Question: I have a favorite image to display on a 'UIBarButtonItem', on an toolbar.
How do you do to change it when this item is unselected/selected? like this screenshot:

Thanks!
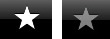
Answer: You can make two arrays with UIBarButtonItems: one with the first image and one with the second image. Like this:
'''
// array with unselected
UIBarButtonItem *unselectedItem = [[UIBarButtonItem alloc] initWithImage:[UIImage imageNamed:@"icon_unselected.png"] style:UIBarButtonItemStyleBordered target:self action:@selector(doStuff:)];
self.itemsWithUnselected = [NSArray arrayWithObject:unselectedItem]; // declared as NSArray*
[unselectedItem release];
// array with selected
UIBarButtonItem *selectedItem = [[UIBarButtonItem alloc] initWithImage:[UIImage imageNamed:@"icon_selected.png"] style:UIBarButtonItemStyleBordered target:self action:@selector(doStuff:)];
self.itemsWithSelected = [NSArray arrayWithObject:selectedItem]; // declared as NSArray*
[selectedItem release];
'''
and then switch between the two sets of toolbar items with:
'''
toolbar.items = self.itemsWithSelected; // or self.itemsWithUnselected
'''
If you have more than just the one button on your toolbar then just add the rest of the items to both arrays.